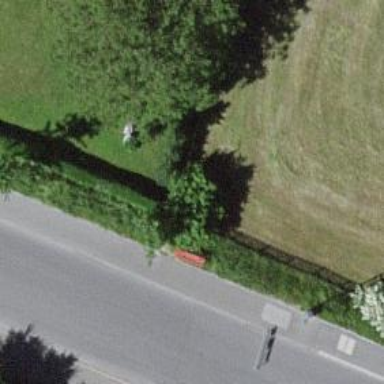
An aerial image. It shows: Hedge barrier.